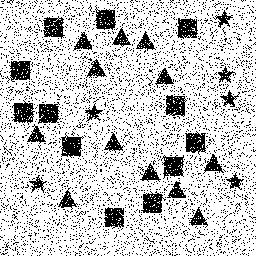
Squares: 12
Triangles: 12
Stars: 6
Total shapes: 30